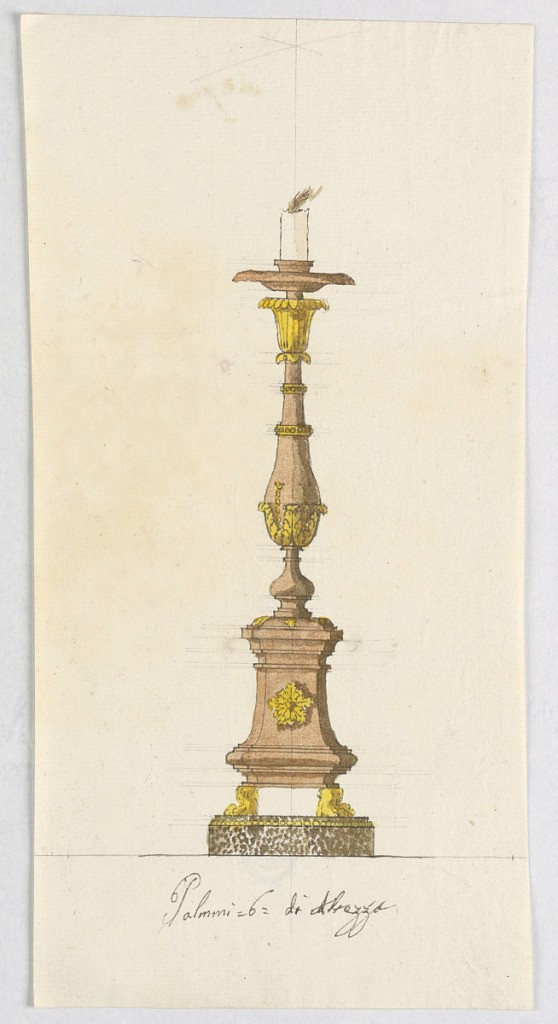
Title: Design for a Candlestick
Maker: Luigi Righetti, Italian, 1780 - 1819
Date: early 19th century
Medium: Pen and ink, brush and sepia wash, yellow, brown-red watercolor, graphite on paper
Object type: Drawing
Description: Vertical rectangle. Design for a candlestick, the bottom standing with lion feet upon a round base of sprinkled marble. Shaft composed of a high base and column, the capital holds a blossom which leads to the socket and a mostly burned candle.